Interaction volume radius: 10 \u00c5
Interaction volume height: 25 \u00c5
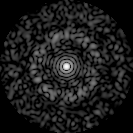
Disorder parameter: 0.8419